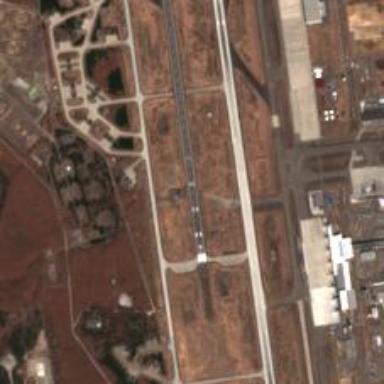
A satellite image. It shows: View of runway in airport.